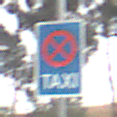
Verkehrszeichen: Taxenstand
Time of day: MorningAfternoon
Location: Outdoor (Nature)
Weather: Overcast
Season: NotSpecified
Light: Natural